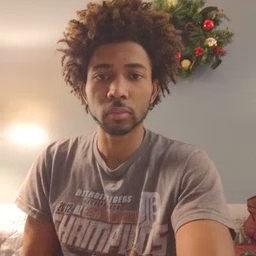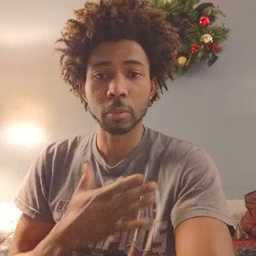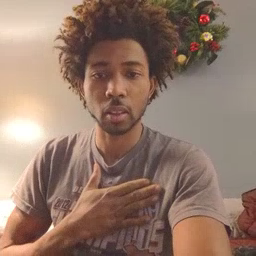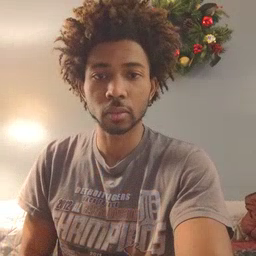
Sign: minemy